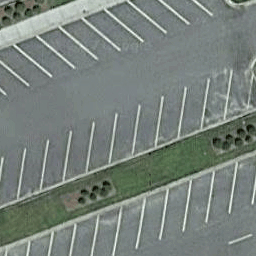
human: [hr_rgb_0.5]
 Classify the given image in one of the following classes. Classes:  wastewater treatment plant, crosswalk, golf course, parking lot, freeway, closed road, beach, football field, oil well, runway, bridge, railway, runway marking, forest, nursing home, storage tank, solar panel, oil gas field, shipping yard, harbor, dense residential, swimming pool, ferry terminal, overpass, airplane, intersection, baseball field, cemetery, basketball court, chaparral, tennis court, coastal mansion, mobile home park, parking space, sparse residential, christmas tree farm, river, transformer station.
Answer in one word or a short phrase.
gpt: parking space